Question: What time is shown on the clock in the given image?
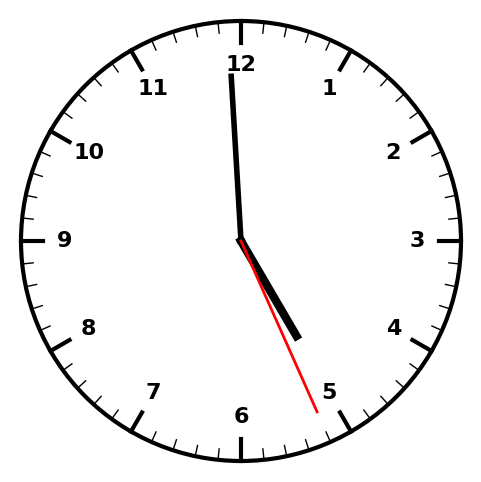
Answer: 04:59:26